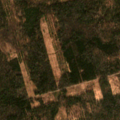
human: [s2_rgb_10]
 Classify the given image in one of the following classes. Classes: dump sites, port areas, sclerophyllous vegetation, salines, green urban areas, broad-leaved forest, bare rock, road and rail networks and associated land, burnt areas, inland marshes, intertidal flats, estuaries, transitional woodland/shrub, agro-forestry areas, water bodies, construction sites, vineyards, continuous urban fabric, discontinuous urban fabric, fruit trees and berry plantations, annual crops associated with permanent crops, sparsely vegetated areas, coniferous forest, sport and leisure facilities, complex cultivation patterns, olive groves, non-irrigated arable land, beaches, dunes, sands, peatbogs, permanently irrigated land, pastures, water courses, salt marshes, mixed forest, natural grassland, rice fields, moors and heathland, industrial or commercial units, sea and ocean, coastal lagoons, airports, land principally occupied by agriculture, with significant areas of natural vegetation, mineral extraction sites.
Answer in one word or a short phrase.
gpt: coniferous forest, mixed forest